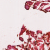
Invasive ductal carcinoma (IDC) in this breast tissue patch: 0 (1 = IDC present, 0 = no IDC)